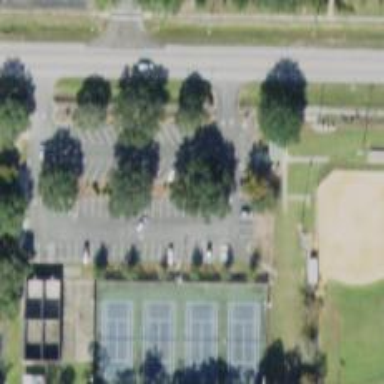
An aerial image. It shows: Parking space.